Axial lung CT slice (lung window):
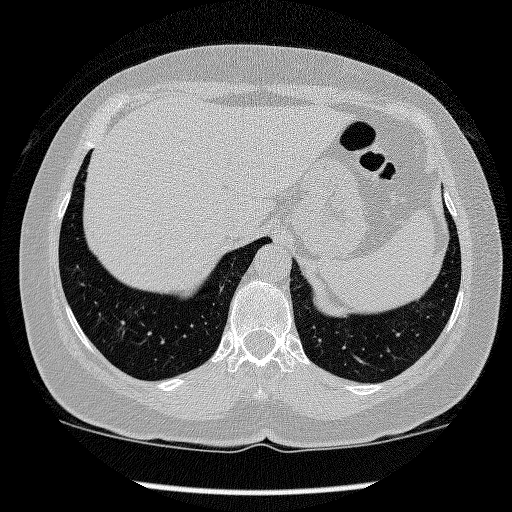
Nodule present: no